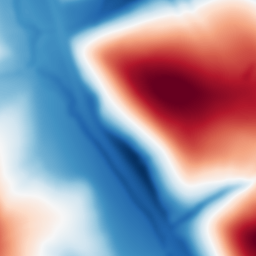
Category: multiscale
Decomposition family: dog
Decomposition parameters: sigma_low: 3
sigma_high: 100
Upsampling method: cubic_catmull_rom
Upsampling parameters: scale: 8
Upsampling scale: 8